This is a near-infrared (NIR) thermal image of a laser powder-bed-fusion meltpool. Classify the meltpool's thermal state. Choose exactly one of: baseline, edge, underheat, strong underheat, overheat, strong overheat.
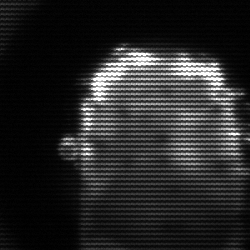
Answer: baseline